Field crop: maize
Growth stage: 1
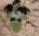
Species: chenopodium